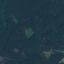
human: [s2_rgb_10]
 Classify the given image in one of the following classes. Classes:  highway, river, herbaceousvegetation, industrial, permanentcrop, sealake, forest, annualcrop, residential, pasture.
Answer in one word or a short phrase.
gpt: Forest